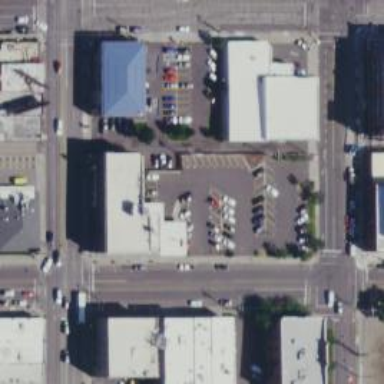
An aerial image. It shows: Retail area.